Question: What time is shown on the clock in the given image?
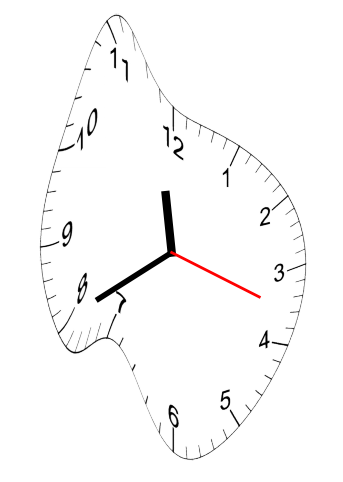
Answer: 11:40:18